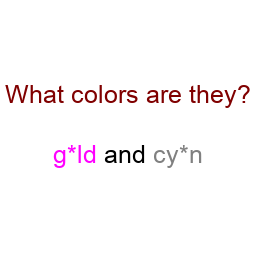
Color: magenta, gray
Color name shown: gold, cyan
Background color: white
Question text color: maroon